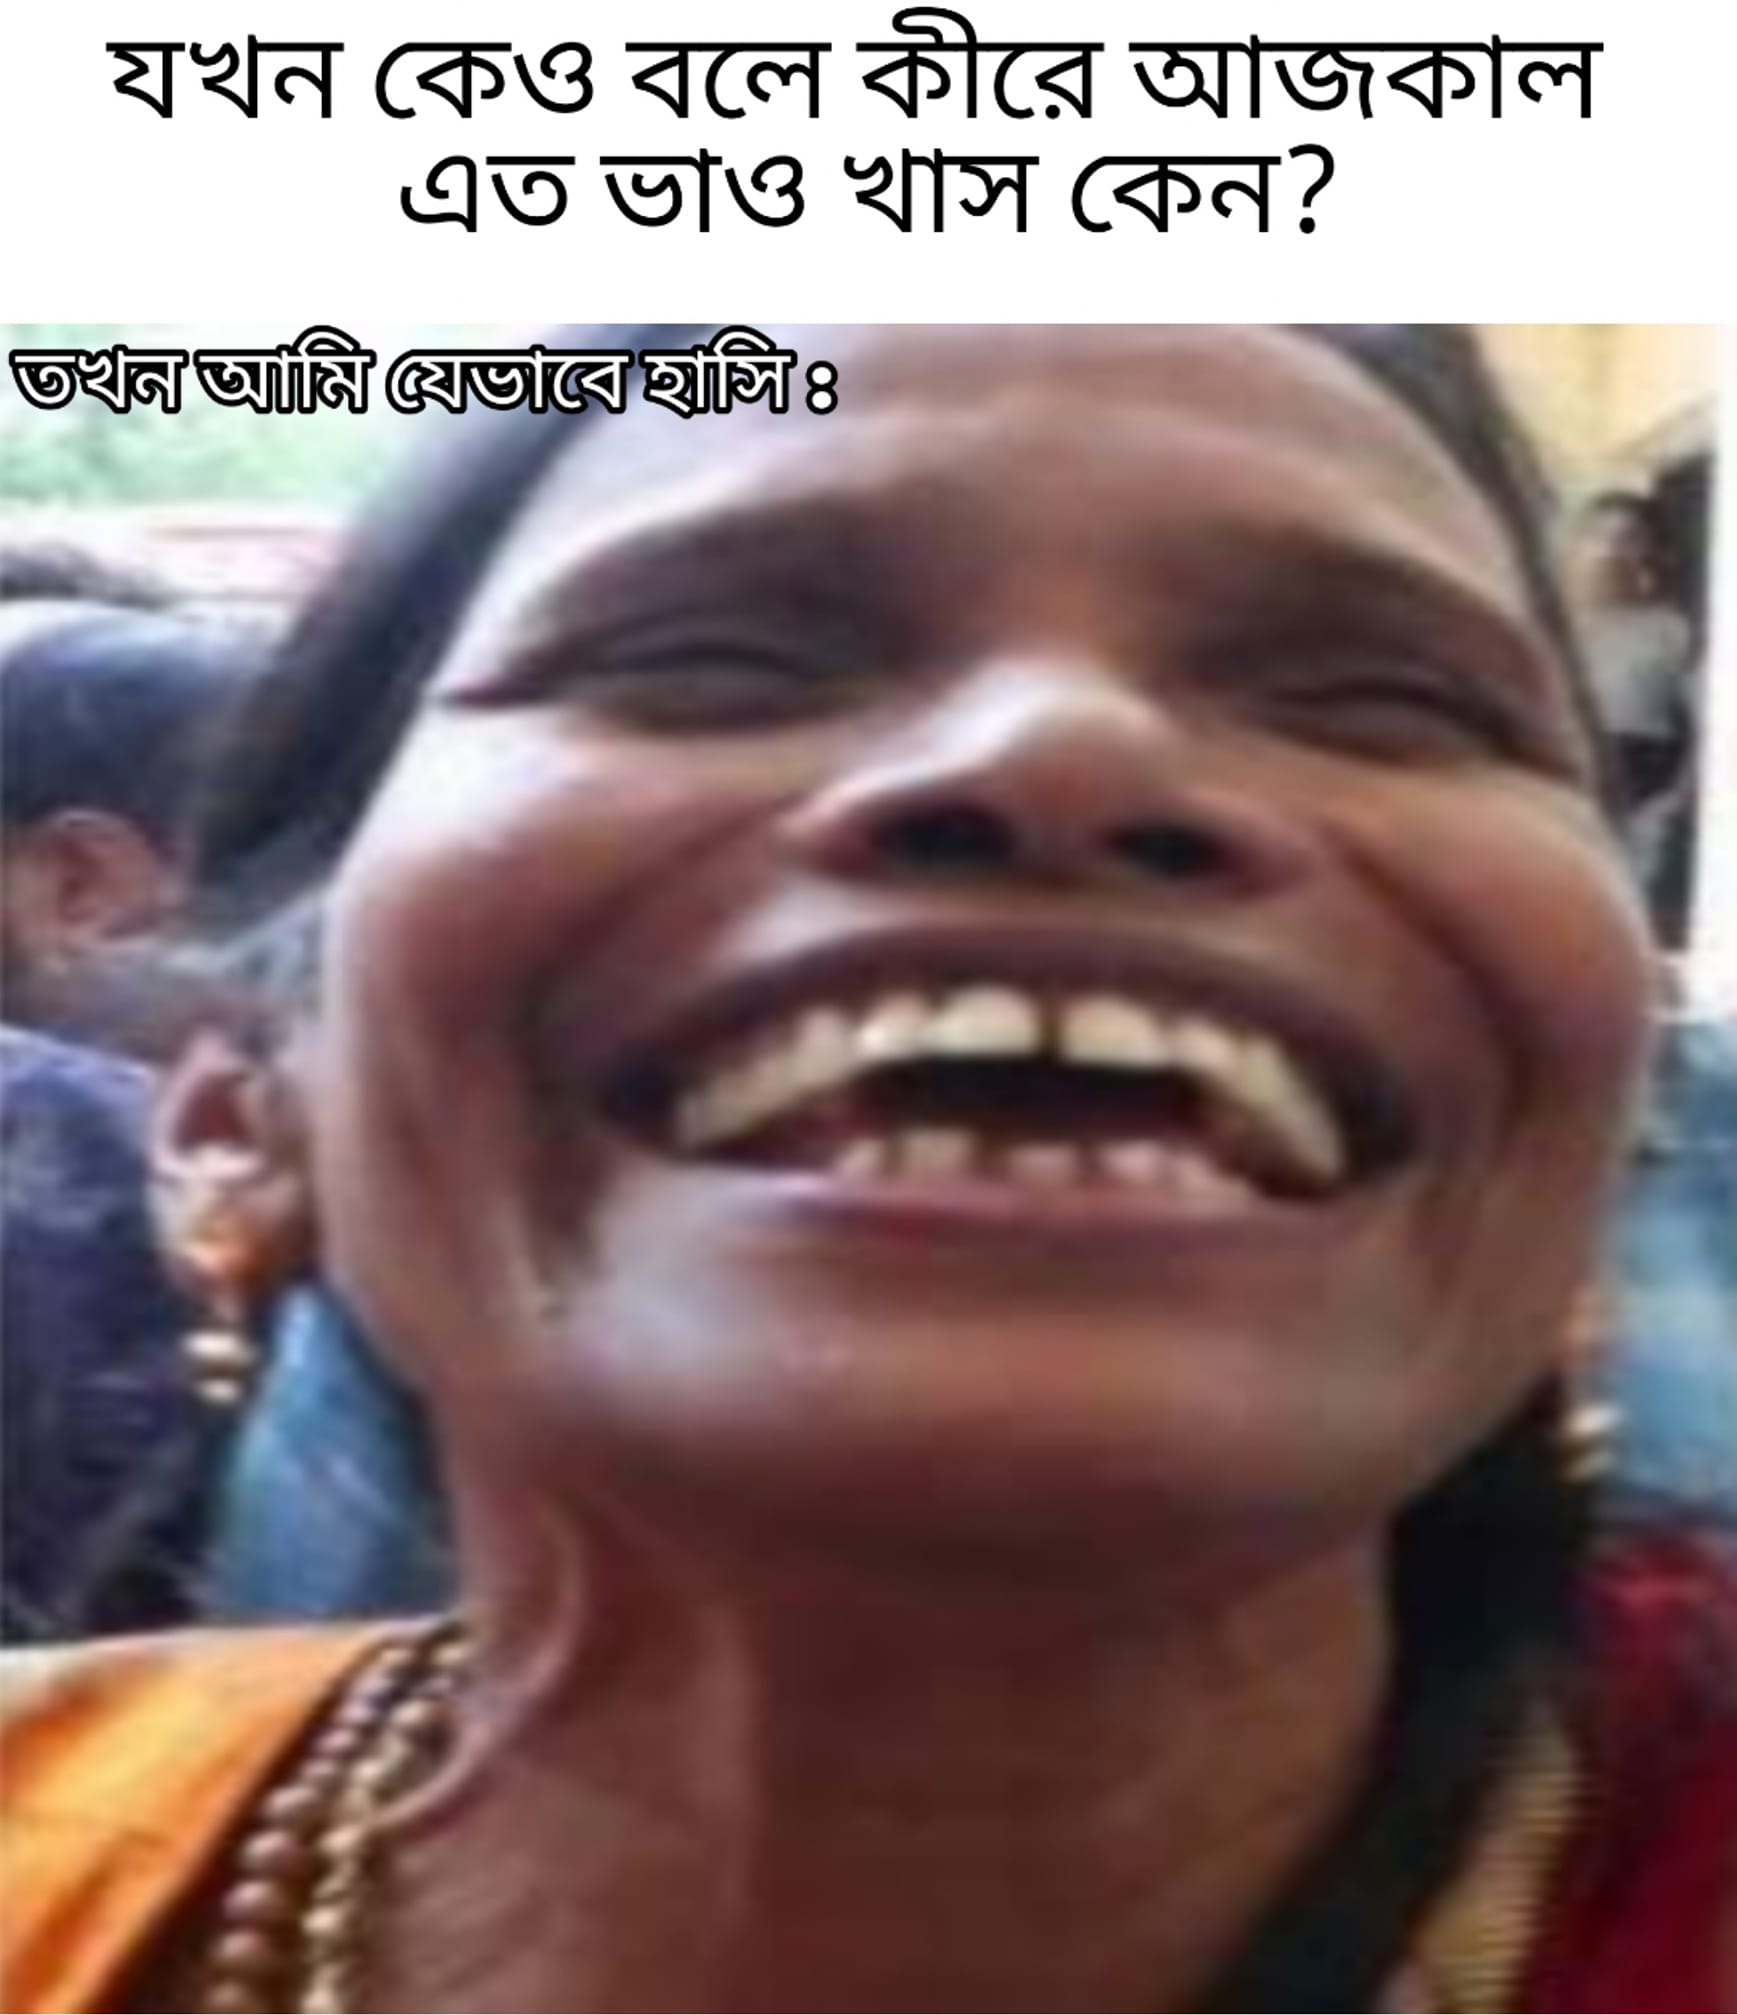
Caption: যখন কেও বলে কিরে আজকাল এত ভাও খাস কেন ?    তখন আমি যেভাবে হাসি :
Label: hate